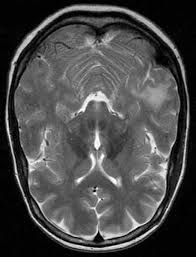
Label: notumor